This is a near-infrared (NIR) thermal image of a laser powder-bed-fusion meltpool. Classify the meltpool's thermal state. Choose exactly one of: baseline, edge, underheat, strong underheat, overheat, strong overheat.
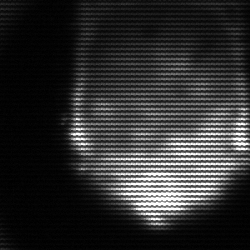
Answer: edge